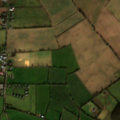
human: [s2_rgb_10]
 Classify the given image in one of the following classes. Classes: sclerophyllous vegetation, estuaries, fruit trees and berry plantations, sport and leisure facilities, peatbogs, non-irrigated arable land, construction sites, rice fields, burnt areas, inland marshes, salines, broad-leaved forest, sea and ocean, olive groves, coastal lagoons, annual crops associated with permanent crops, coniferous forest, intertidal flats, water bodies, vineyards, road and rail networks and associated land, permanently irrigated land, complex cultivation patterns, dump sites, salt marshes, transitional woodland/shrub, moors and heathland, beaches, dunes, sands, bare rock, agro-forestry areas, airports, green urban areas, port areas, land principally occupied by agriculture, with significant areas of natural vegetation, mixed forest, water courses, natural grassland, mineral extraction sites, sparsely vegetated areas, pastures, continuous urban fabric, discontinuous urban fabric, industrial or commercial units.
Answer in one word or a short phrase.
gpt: non-irrigated arable land, pastures